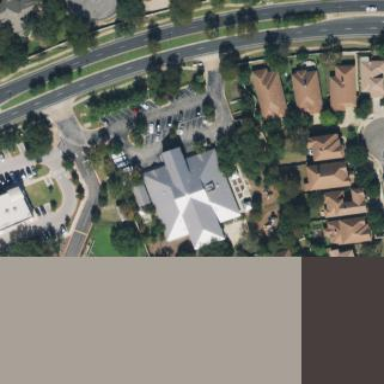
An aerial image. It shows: Kindergarten building.